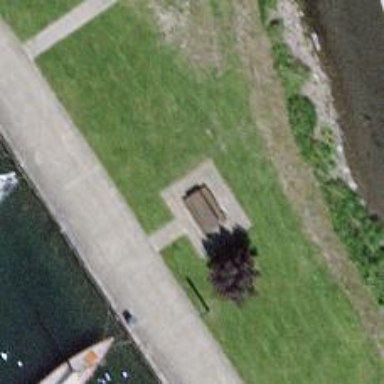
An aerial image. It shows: Picnic table located in leisure land area.